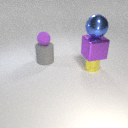
small yellow metal cylinder below large blue metal sphere